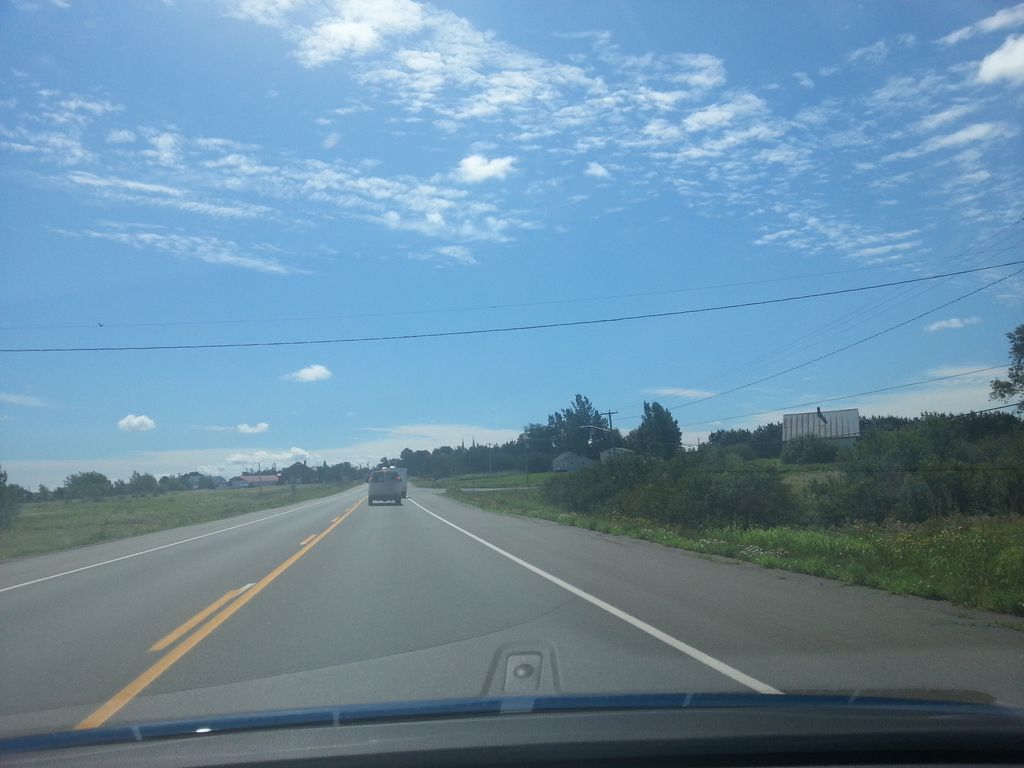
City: charlottetown